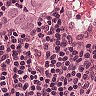
Metastatic tissue present: yes